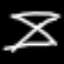
Label: hourglass